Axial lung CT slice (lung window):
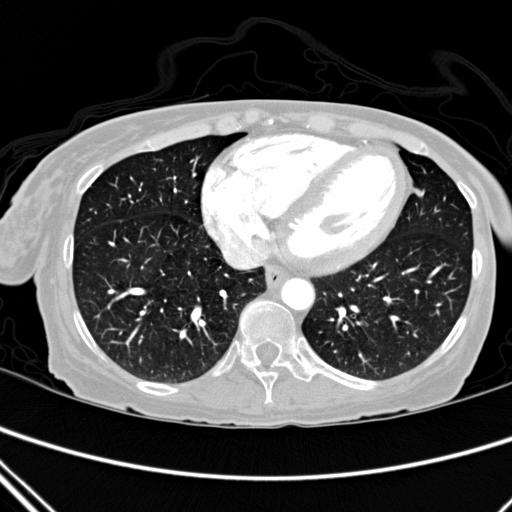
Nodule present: no